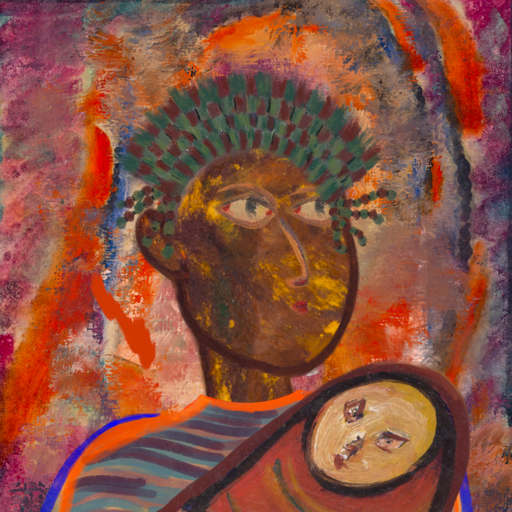
Background: Experience, Head And Neck Side: Comrade, Face Side: GypsyMother, Bust: Experience, Hair Side: Blank, Head Accessory: After_Raid_Crown, Second Necklace: Blank, Necklace: Blank, Baby: After_Raid_Baby